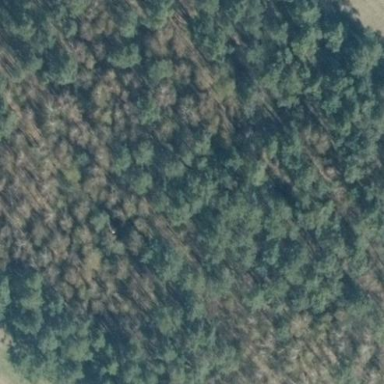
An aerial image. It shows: Forest area.